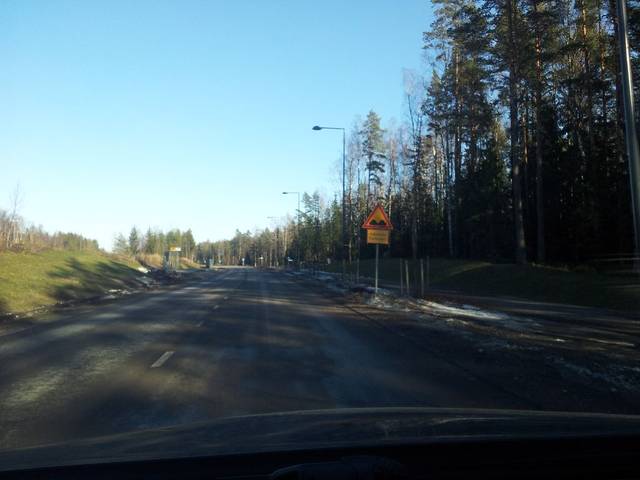
Region: Finland
Coordinates: 60.148, 24.585